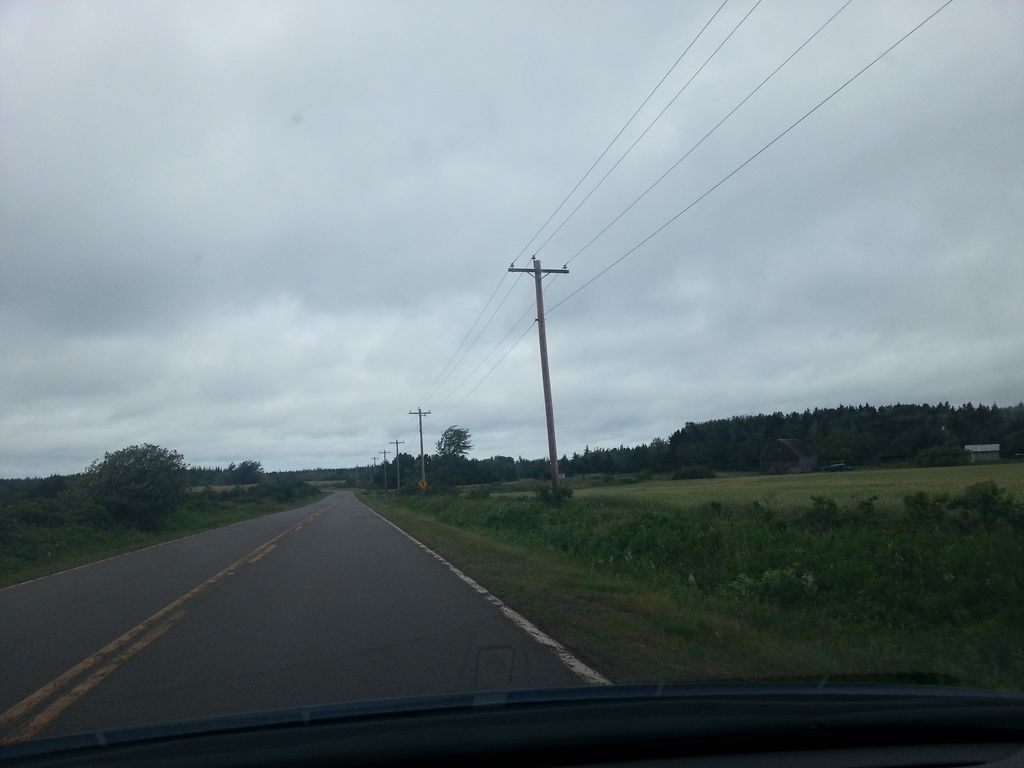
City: charlottetown